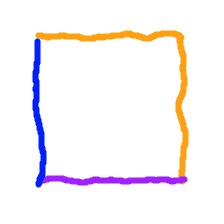
Shape: square